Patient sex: M
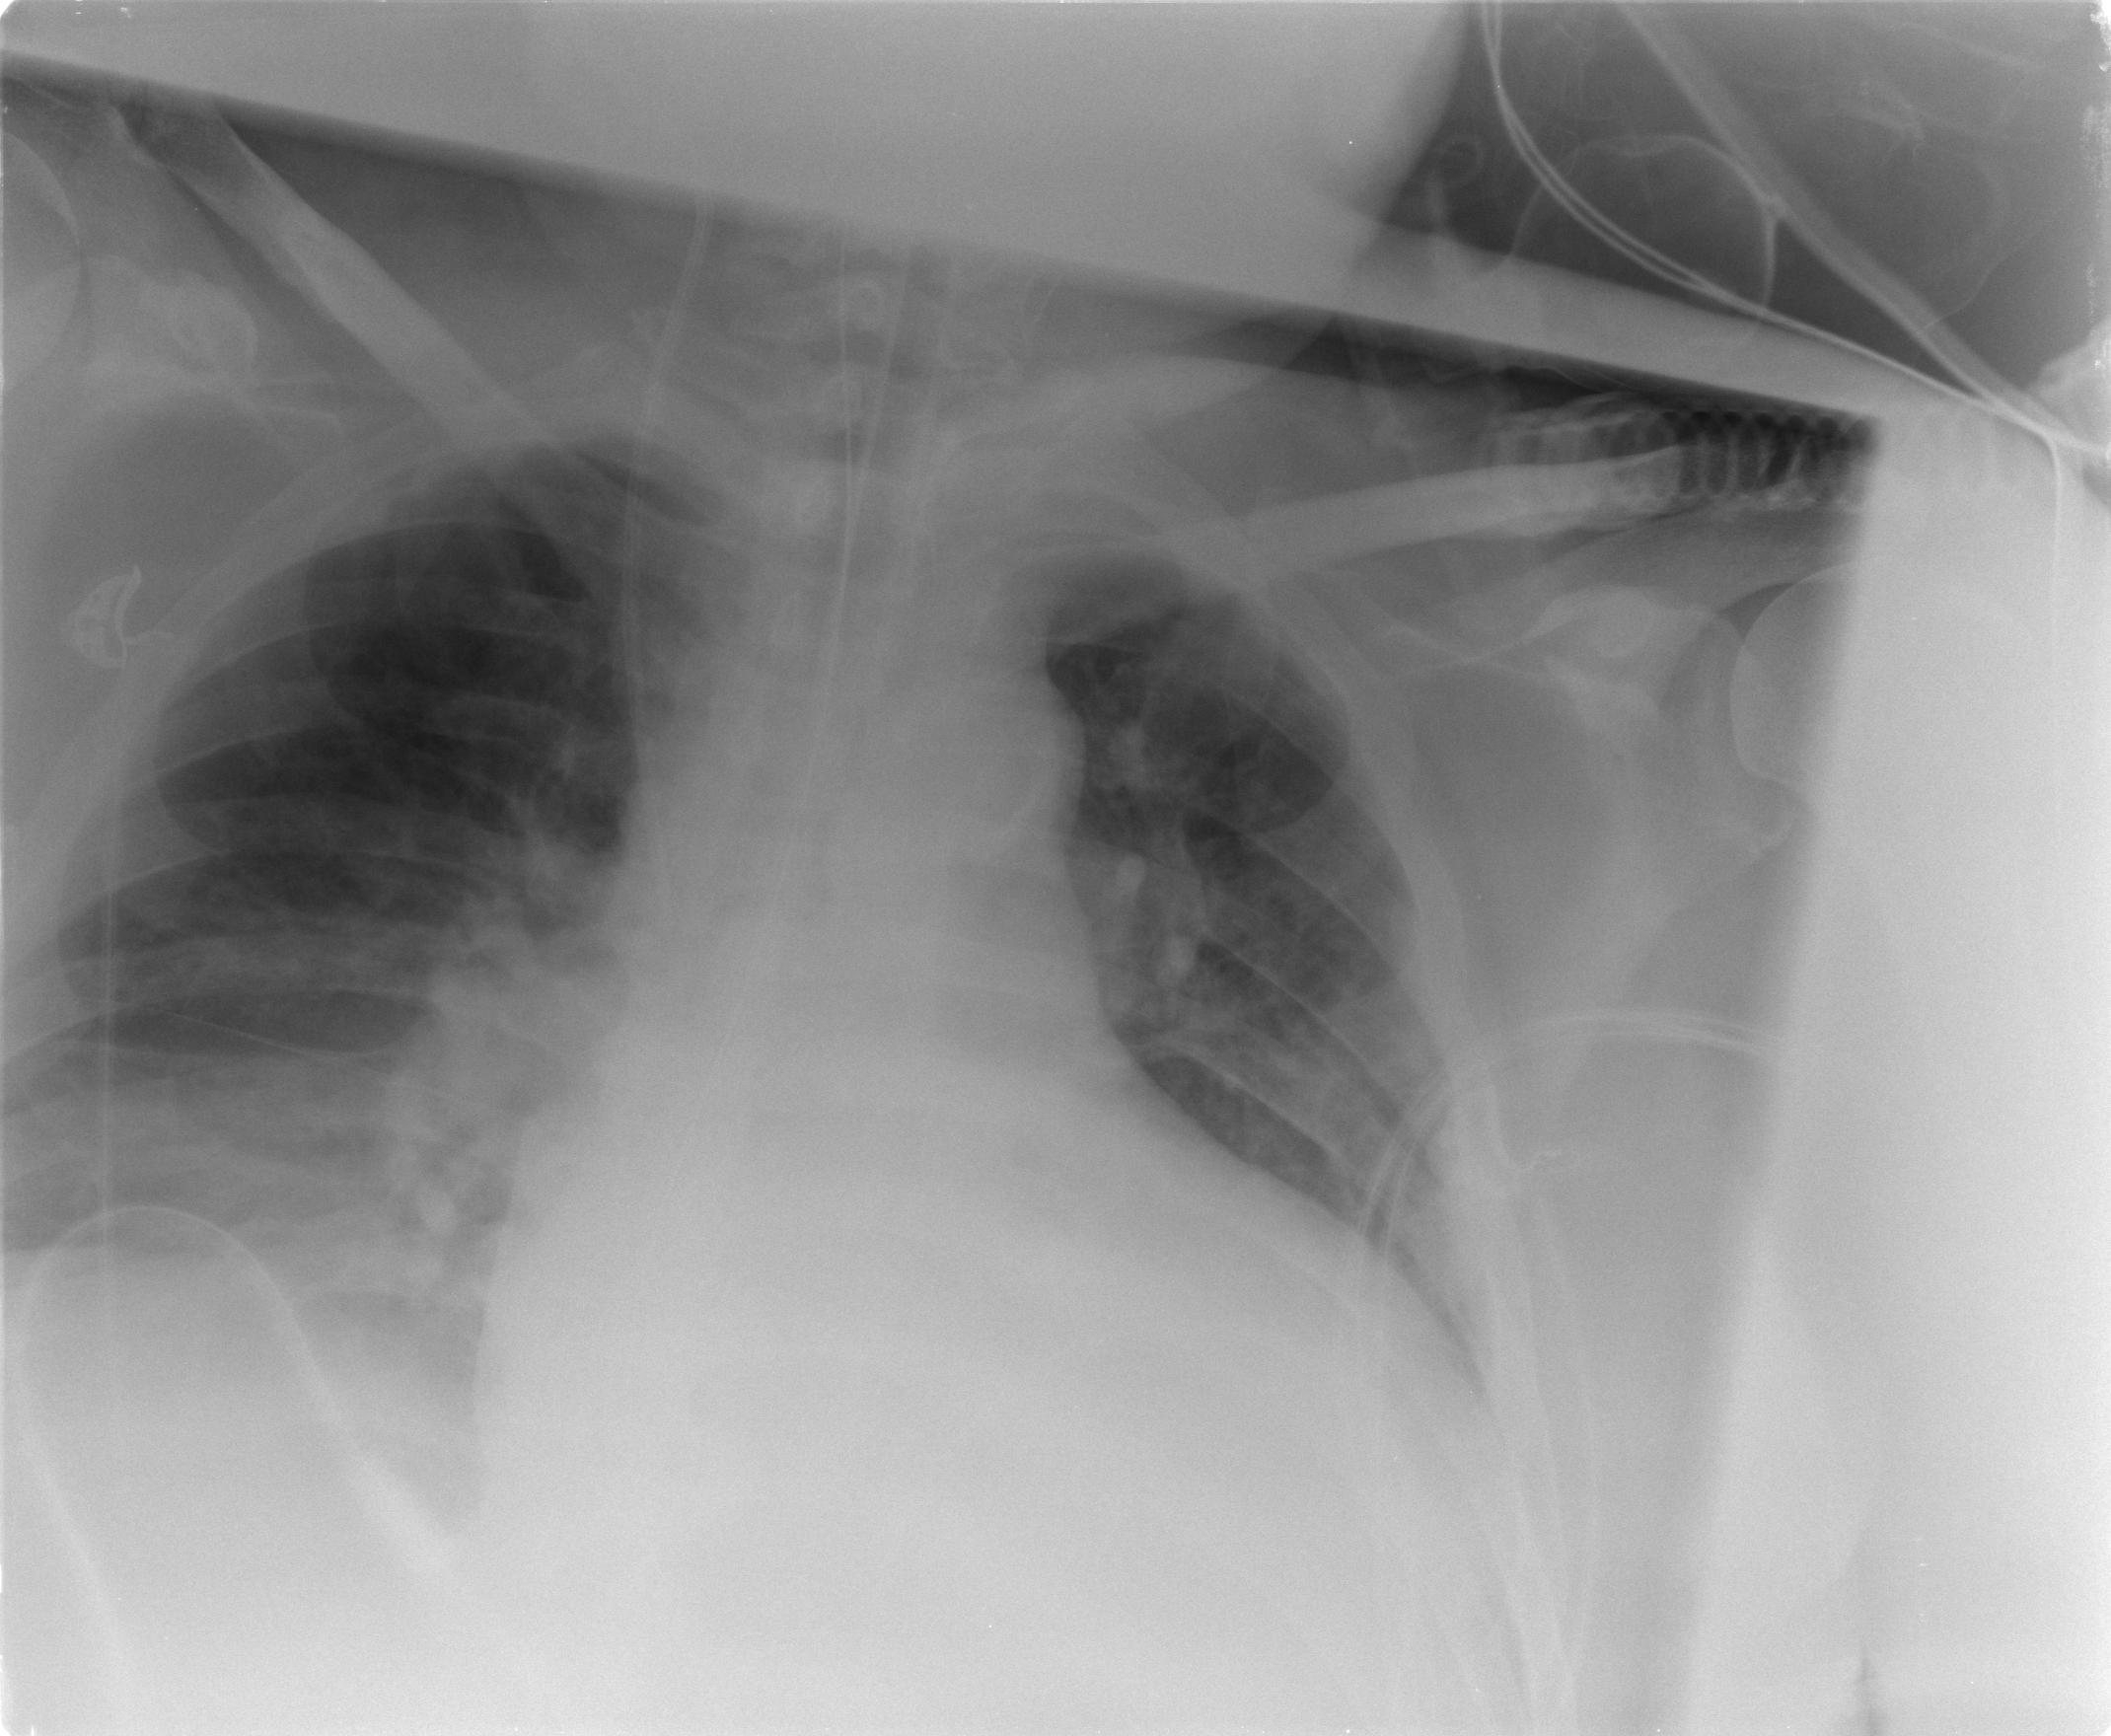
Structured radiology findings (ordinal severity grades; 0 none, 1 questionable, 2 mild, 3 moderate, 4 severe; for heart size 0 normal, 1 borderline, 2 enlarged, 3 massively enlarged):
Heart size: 3
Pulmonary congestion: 2
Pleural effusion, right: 1
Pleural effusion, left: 1
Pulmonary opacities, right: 2
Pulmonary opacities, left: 0
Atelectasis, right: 2
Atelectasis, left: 0